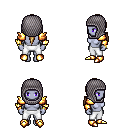
a pixel art fantasy rpg character, female body template, dark elf, purple skin, gold arm armor, white pants, blonde ponytail hairstyle, chain hood, bracelets, gold boots, four views (front, back, left, right), 2x2 character sprite sheet, small pixel art, hard edges, no anti-aliasing